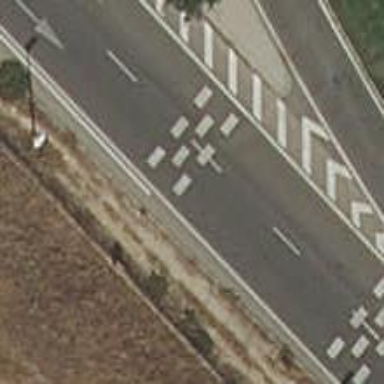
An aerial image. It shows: Rumble strip for traffic calming.